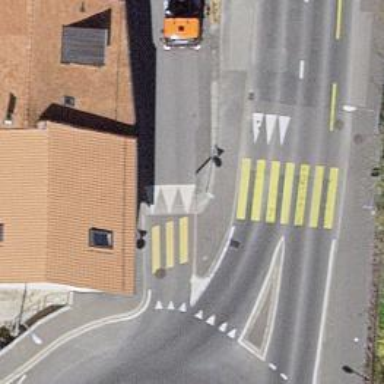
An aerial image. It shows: Marked zebra crossing on the road.